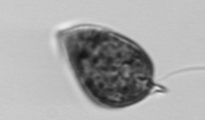
Label: Prorocentrum_micans